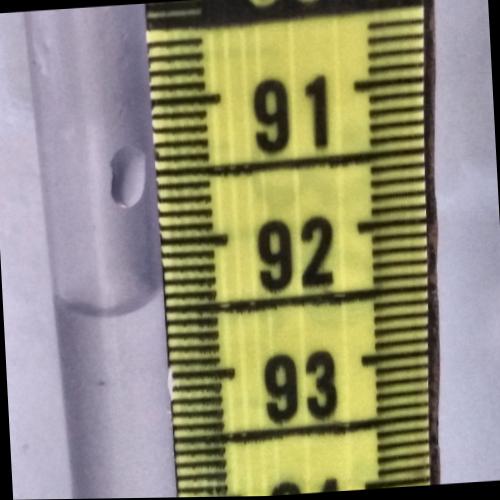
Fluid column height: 92.5 cm